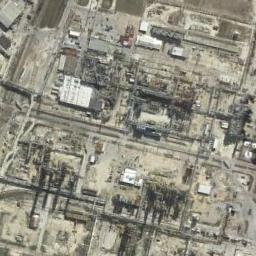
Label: industrial_area